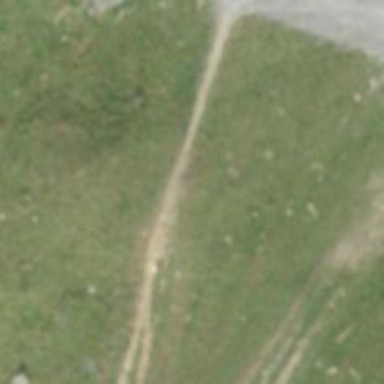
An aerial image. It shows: Ground path.